Field crop: maize
Growth stage: 1
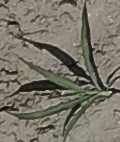
Species: sorghum